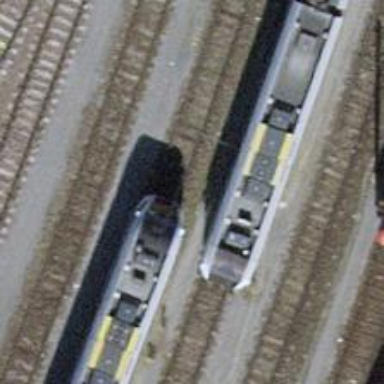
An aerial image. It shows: Single-track electrified railway service yard with contact line for trains.